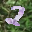
Label: 2